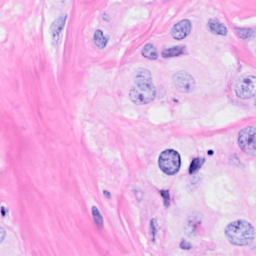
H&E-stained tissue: Breast